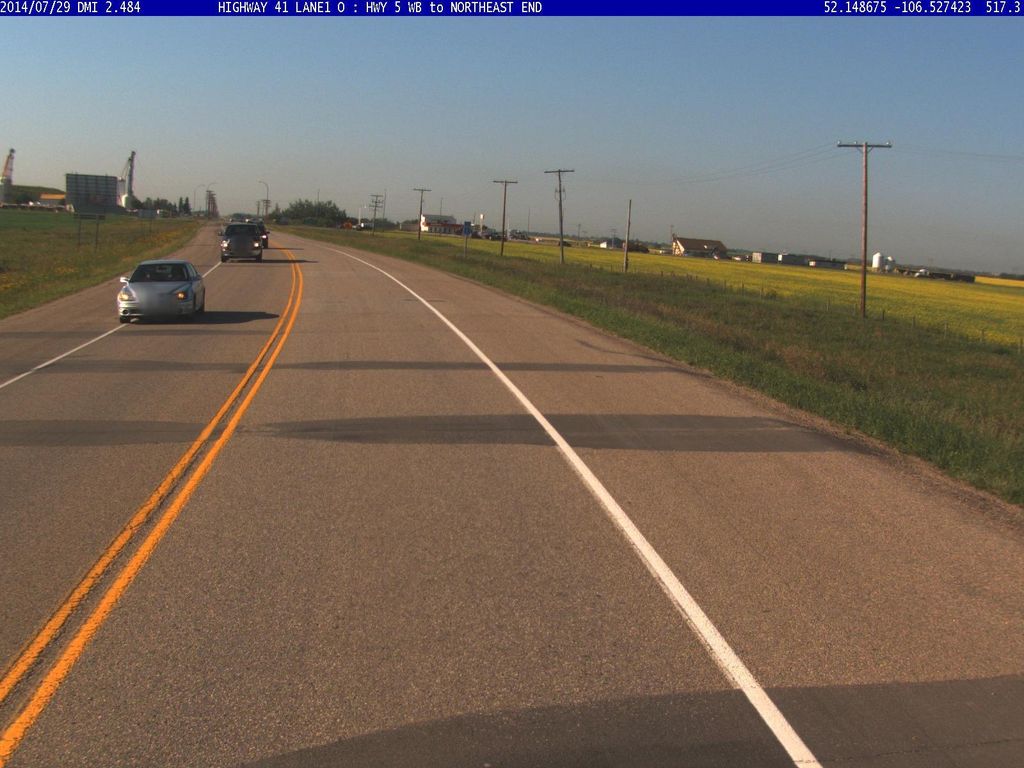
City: saskatoon